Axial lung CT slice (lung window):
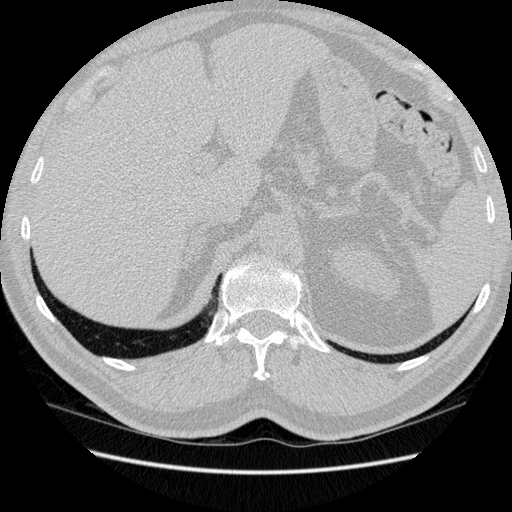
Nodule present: no